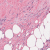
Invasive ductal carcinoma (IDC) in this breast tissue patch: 0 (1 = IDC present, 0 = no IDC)